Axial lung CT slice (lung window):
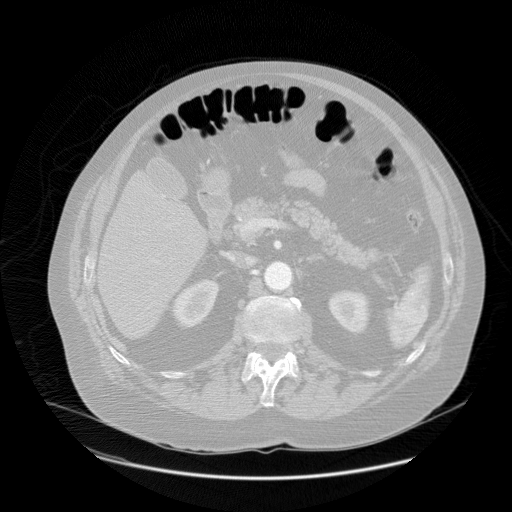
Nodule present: no